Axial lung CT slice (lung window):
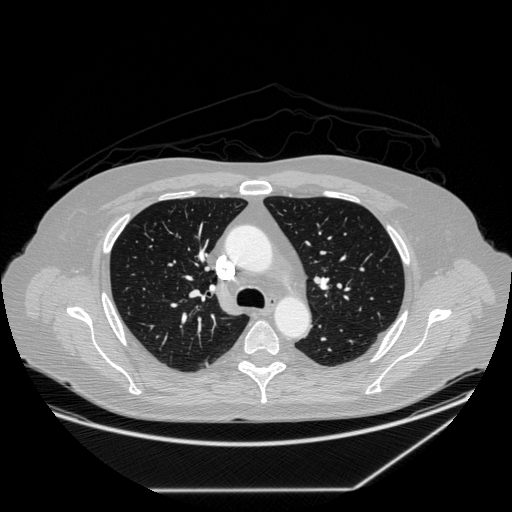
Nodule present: no